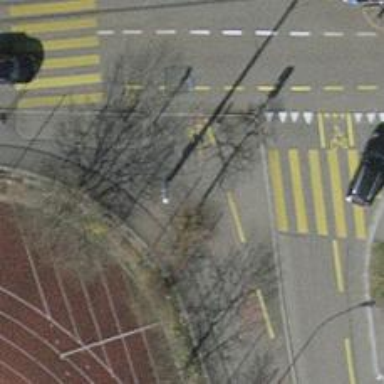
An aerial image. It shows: Kerb barrier.